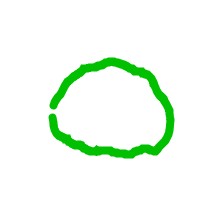
Shape: circle